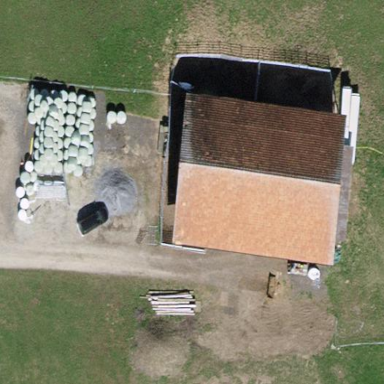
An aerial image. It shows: Farmyard area.